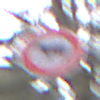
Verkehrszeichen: VerbotViehtrieb
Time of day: Midday
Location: Outdoor (Nature)
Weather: Overcast
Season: Autumn
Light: Natural